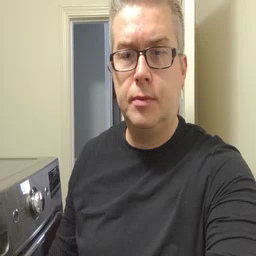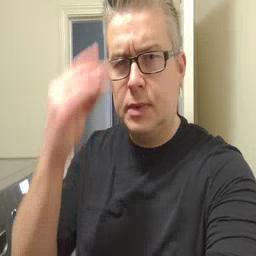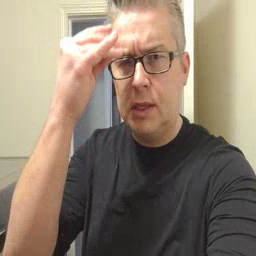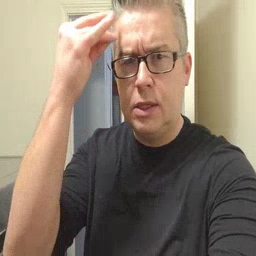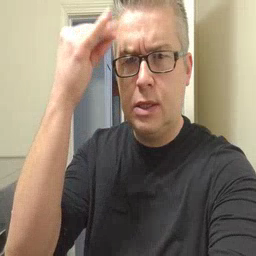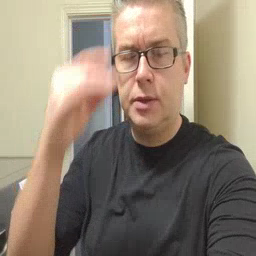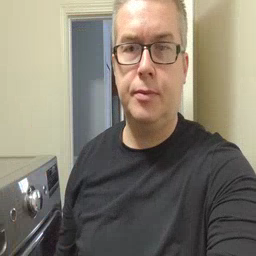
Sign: think